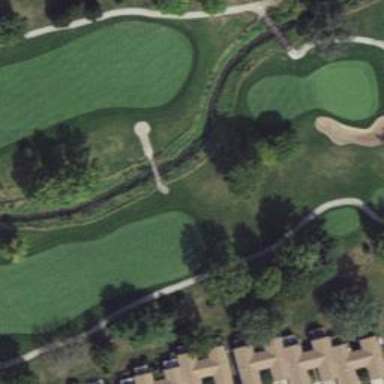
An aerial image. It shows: Path for golf carts.